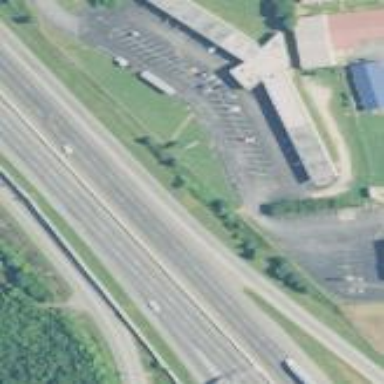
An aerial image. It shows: Building that is motel.